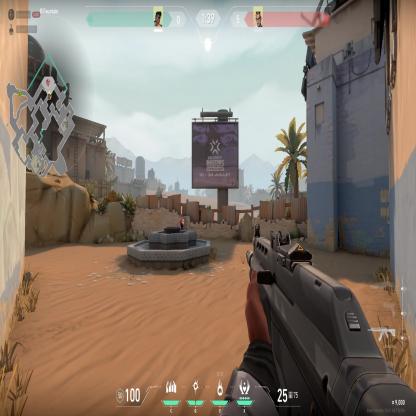
Label: enemy